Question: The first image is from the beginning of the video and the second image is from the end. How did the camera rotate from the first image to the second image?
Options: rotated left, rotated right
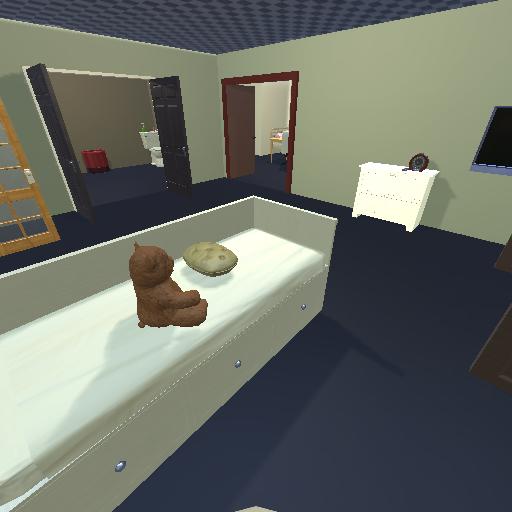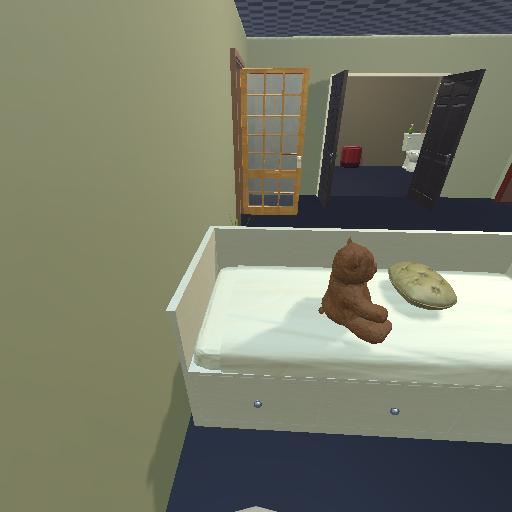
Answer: rotated left